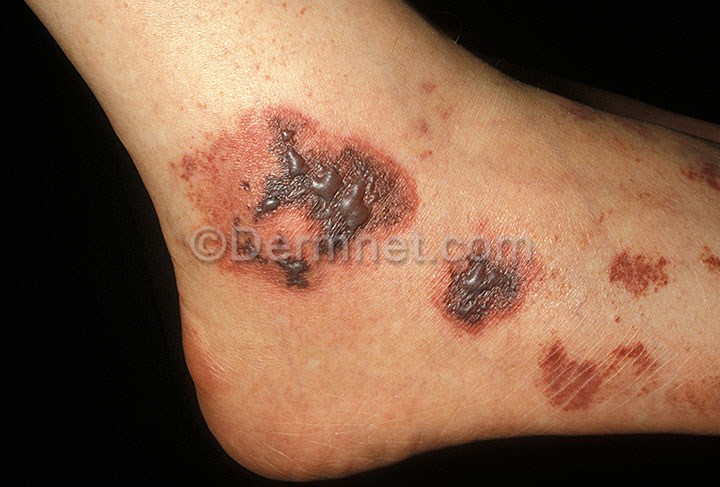
Disease: Vasculitis Photos